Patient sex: F
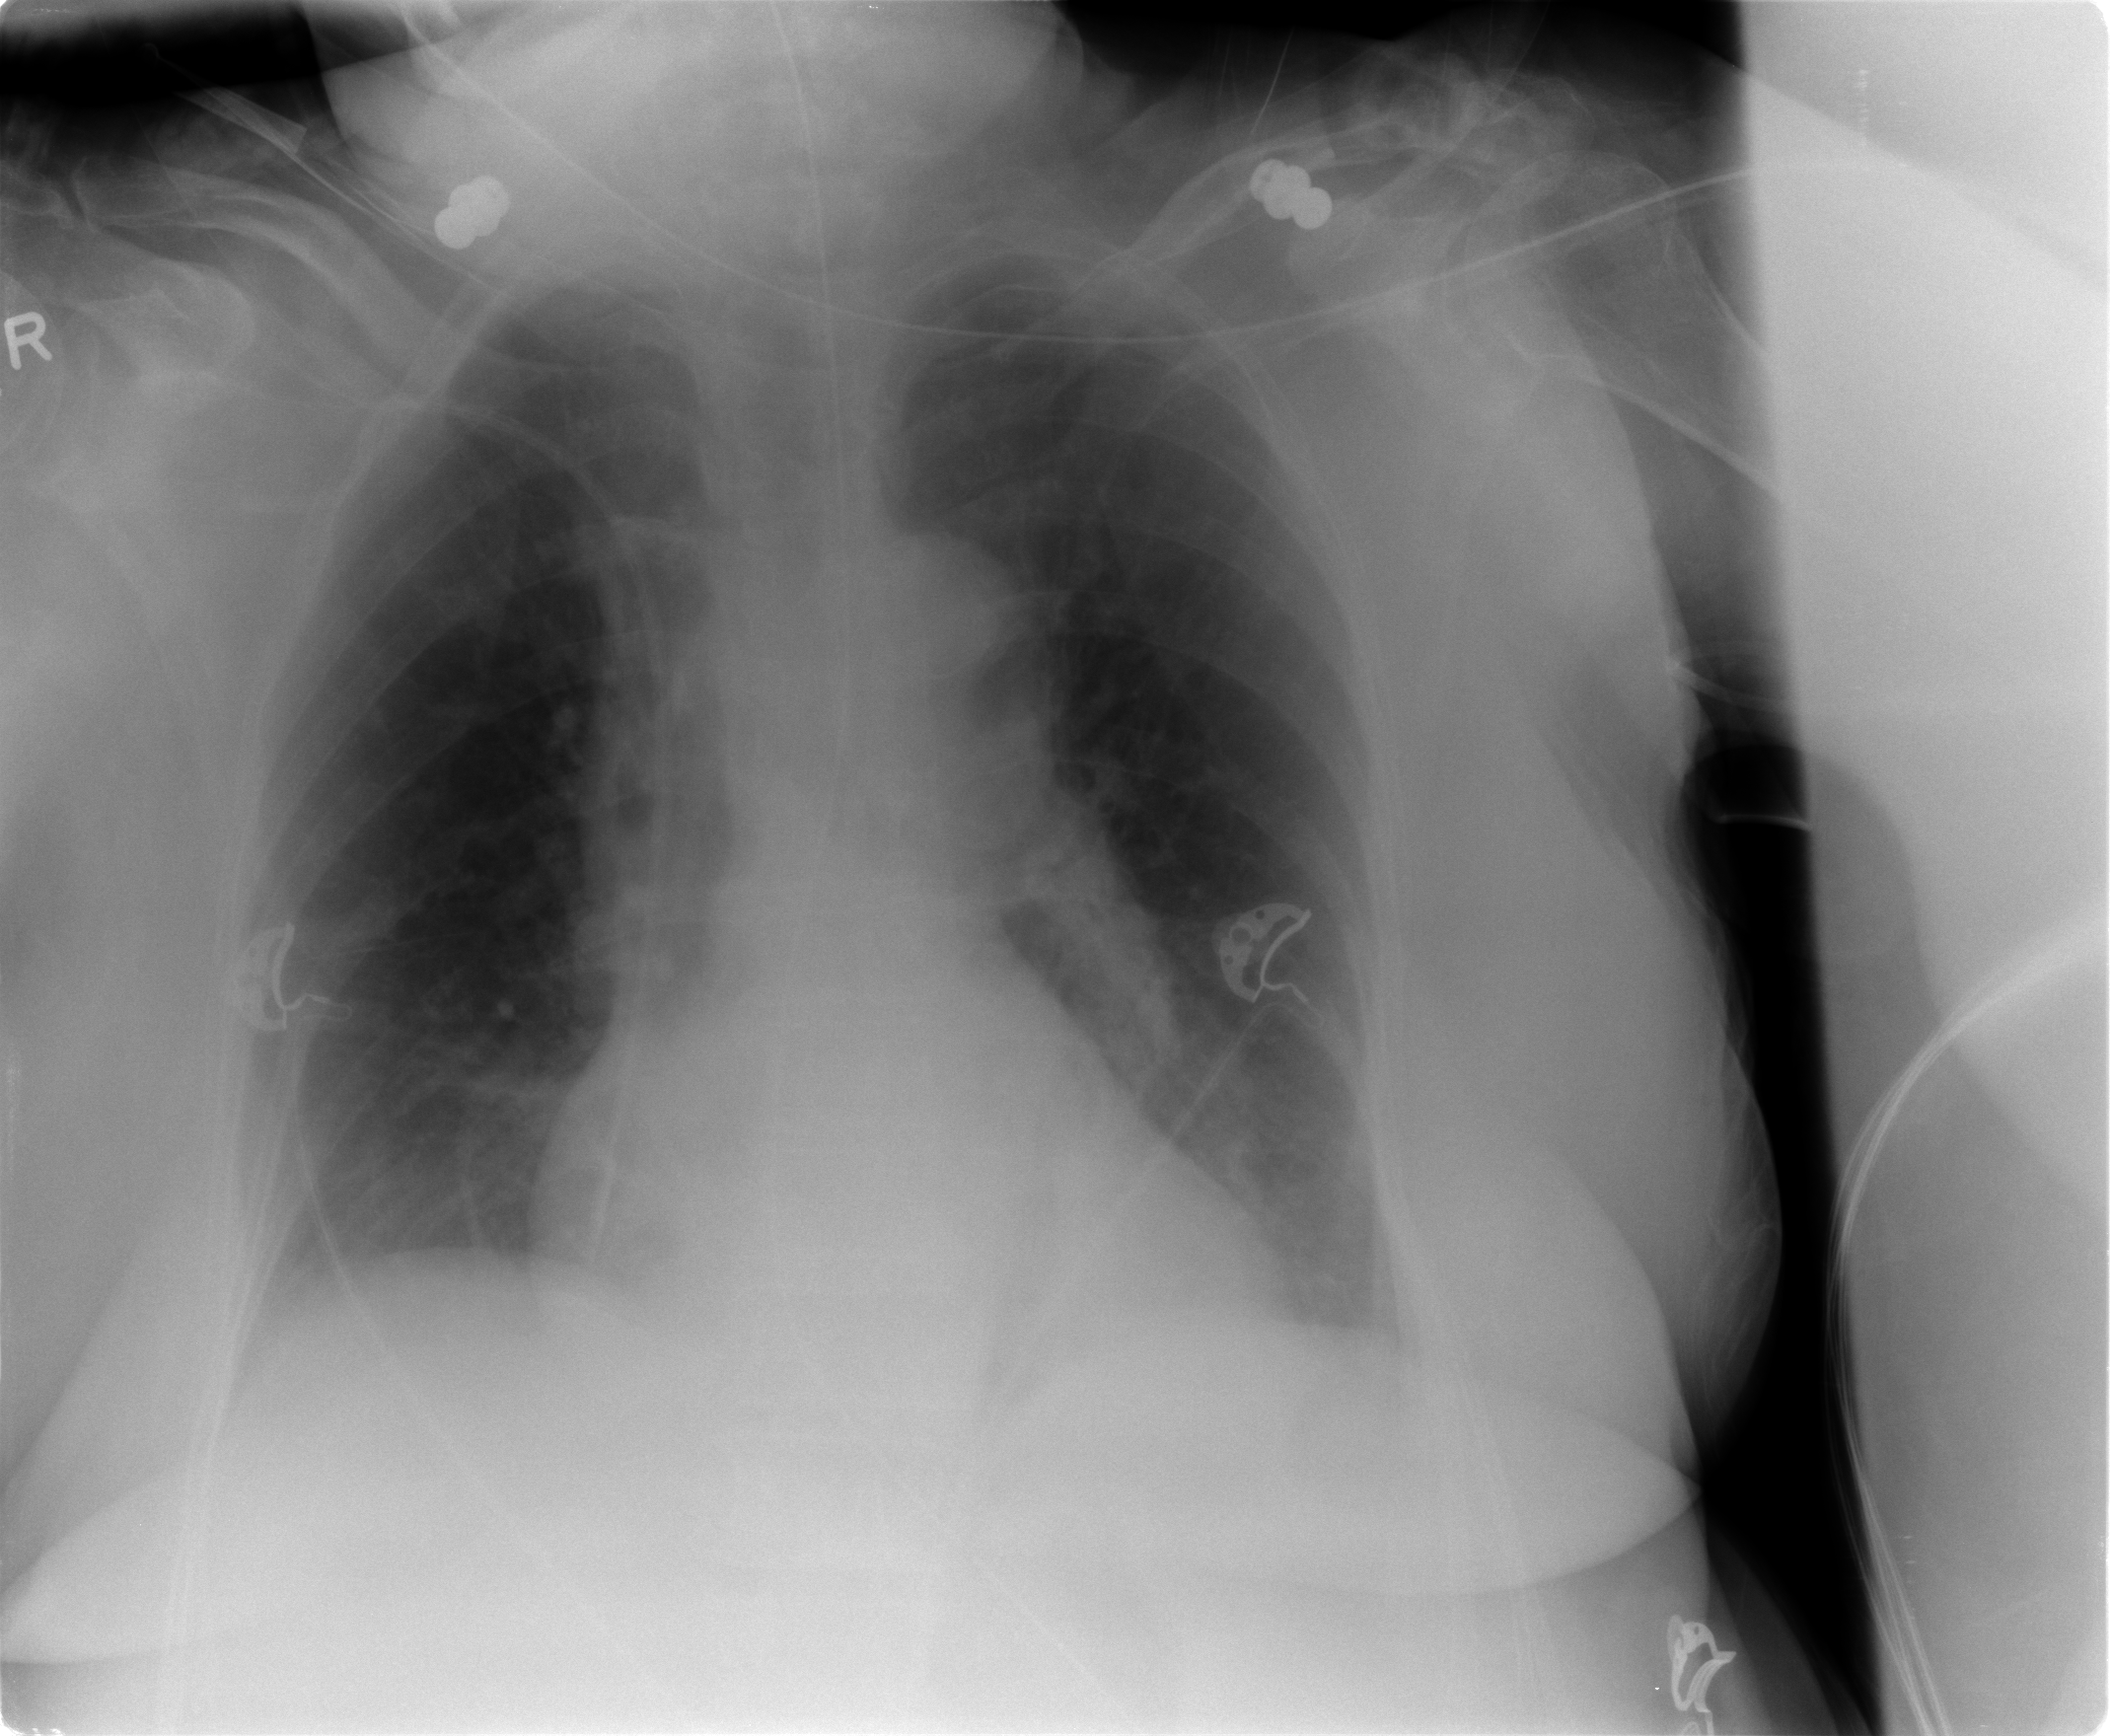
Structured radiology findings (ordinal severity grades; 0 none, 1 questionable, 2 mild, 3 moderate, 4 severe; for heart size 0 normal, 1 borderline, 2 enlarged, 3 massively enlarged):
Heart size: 0
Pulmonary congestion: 0
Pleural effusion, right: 1
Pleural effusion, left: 1
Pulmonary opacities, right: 0
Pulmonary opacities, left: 0
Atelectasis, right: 2
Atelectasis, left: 2